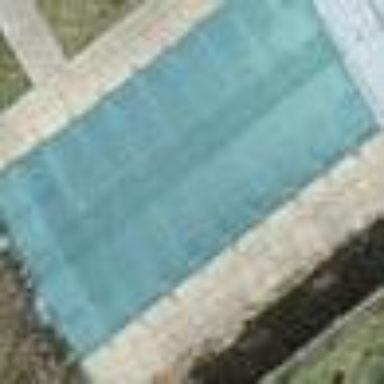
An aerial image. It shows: Swimming pool located in leisure land.